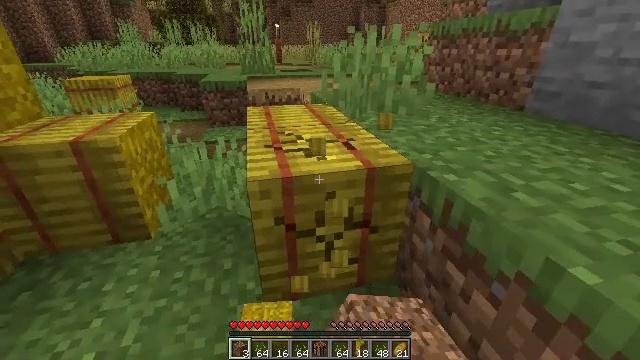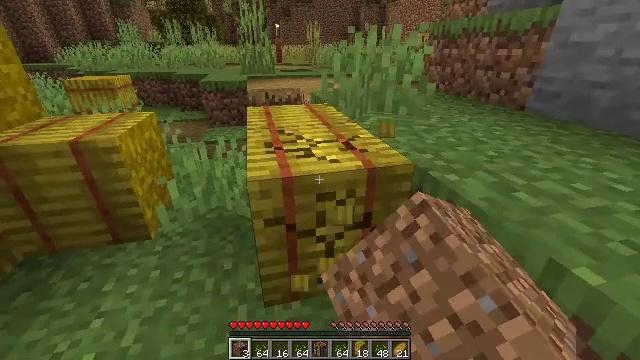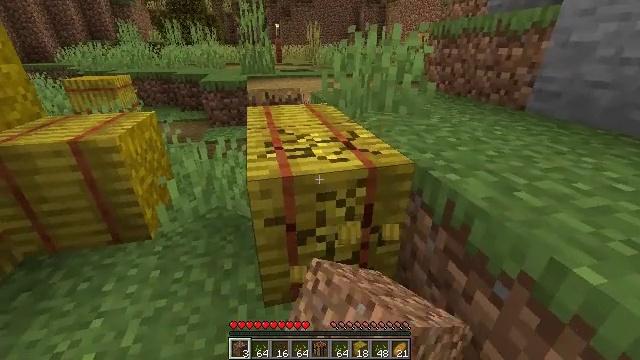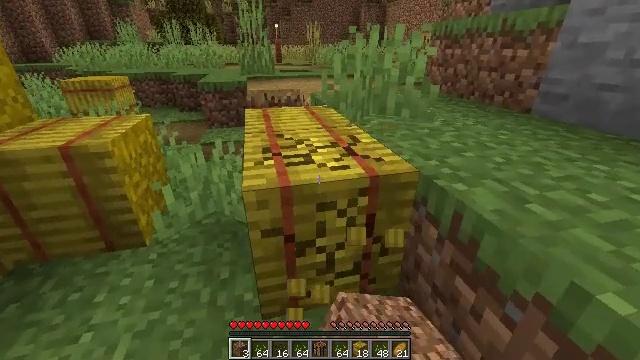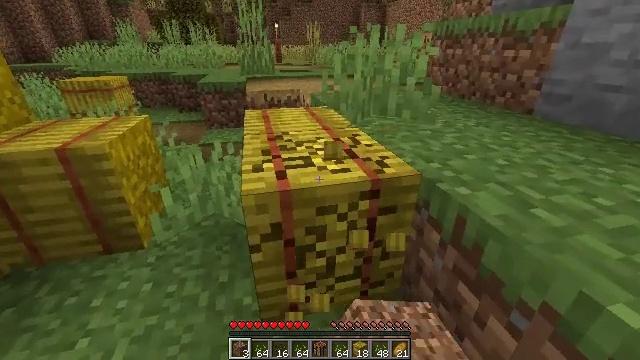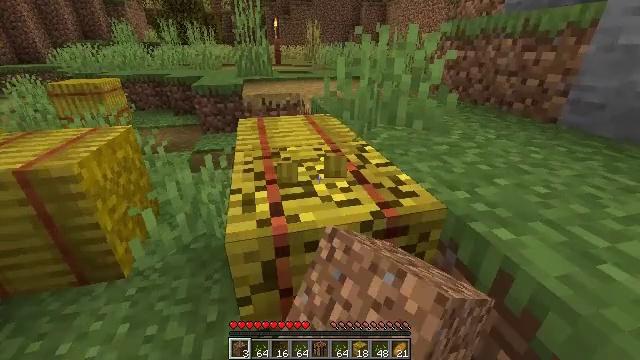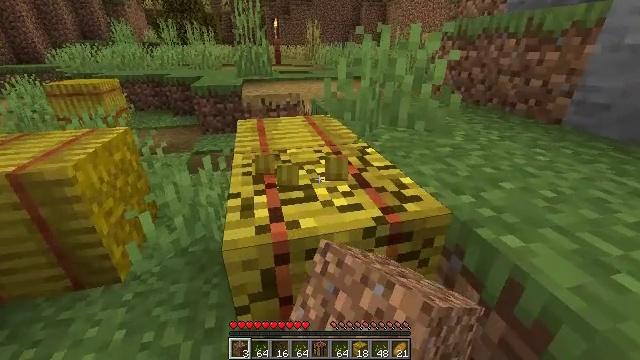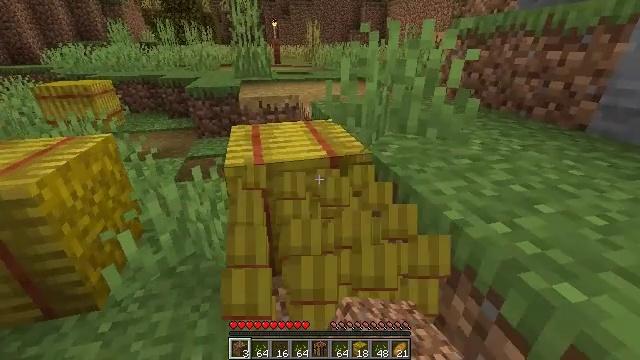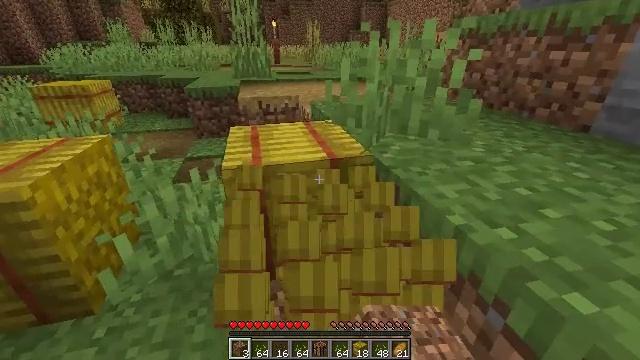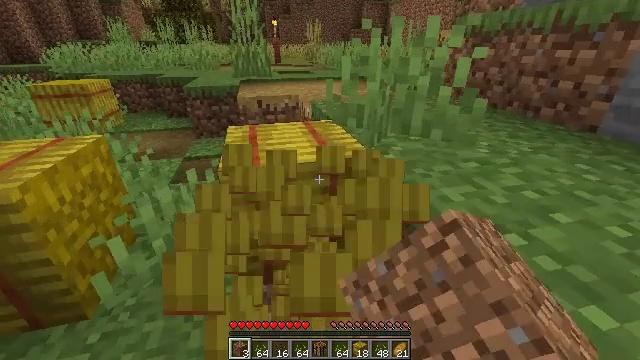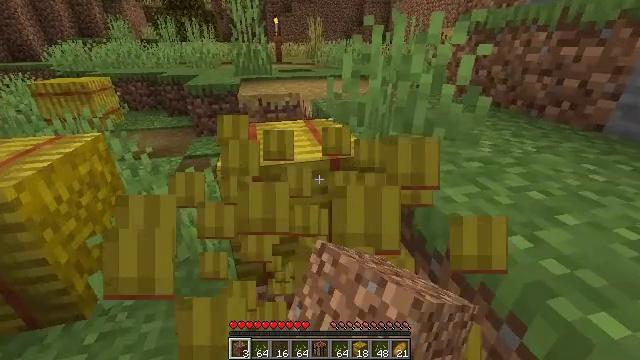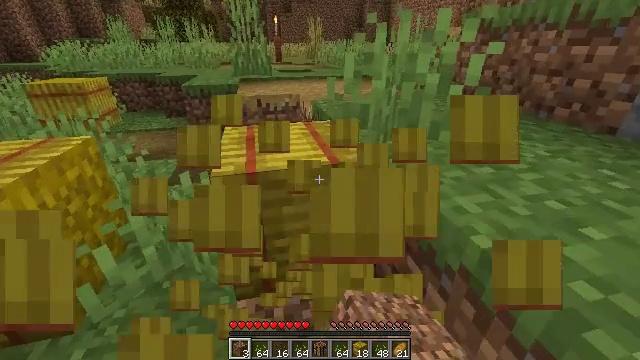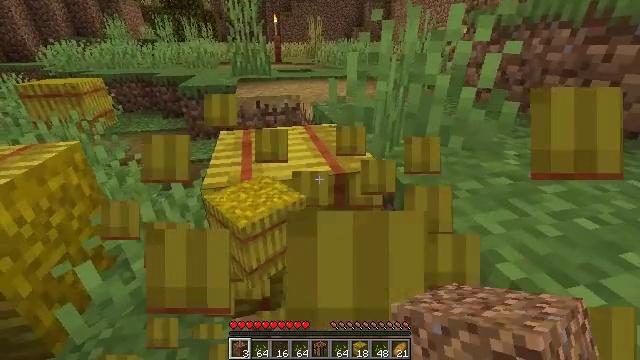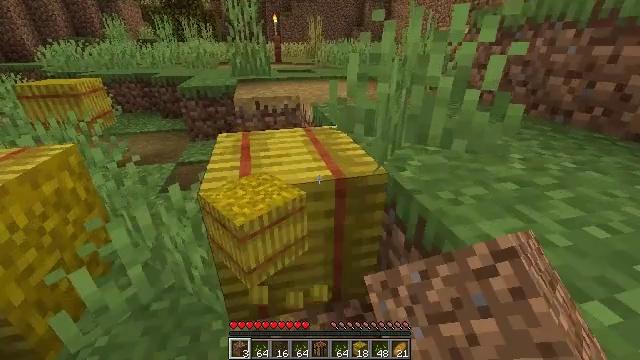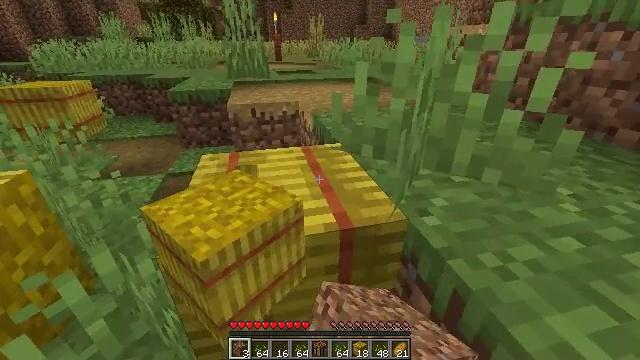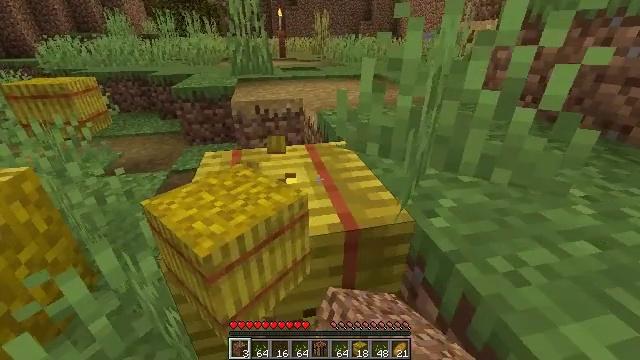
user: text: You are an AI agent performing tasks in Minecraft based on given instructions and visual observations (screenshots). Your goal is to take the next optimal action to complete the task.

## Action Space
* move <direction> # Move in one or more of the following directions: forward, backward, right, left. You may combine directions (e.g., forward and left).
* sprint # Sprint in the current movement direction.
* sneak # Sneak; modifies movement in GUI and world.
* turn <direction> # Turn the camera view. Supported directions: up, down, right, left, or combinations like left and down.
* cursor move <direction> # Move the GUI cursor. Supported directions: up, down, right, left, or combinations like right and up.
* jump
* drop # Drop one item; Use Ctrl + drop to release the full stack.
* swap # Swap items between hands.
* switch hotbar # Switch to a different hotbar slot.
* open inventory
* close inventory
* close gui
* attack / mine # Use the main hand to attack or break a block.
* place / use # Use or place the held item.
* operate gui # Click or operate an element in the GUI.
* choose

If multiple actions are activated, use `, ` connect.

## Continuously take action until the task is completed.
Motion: motion action
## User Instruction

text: Harvest hay blocks from the village.
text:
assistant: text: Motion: attack / mine
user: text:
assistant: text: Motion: attack / mine
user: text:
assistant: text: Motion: move forward, attack / mine
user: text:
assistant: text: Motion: move forward, attack / mine
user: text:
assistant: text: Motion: move forward, attack / mine
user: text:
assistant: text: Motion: move forward, attack / mine
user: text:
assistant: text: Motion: attack / mine
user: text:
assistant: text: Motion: attack / mine
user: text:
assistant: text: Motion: attack / mine
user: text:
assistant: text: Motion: attack / mine
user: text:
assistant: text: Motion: move forward, attack / mine
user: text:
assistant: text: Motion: move forward, attack / mine
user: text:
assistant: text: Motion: move forward, attack / mine
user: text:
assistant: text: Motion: move forward, attack / mine
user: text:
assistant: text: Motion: attack / mine
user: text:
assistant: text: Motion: attack / mine
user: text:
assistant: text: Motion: attack / mine
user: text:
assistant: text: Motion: attack / mine
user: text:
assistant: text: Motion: turn left and down, attack / mine
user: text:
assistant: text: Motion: move forward, attack / mine
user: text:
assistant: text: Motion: move forward, attack / mine
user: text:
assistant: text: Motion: attack / mine
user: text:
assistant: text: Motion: attack / mine
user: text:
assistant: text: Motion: attack / mine
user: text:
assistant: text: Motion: attack / mine
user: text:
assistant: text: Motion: attack / mine
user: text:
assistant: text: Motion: attack / mine
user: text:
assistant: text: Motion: attack / mine
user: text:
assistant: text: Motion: attack / mine
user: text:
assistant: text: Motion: attack / mine